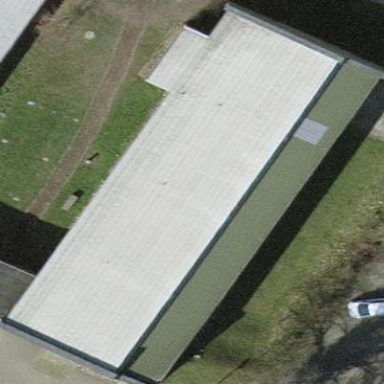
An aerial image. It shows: School building.